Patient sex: M
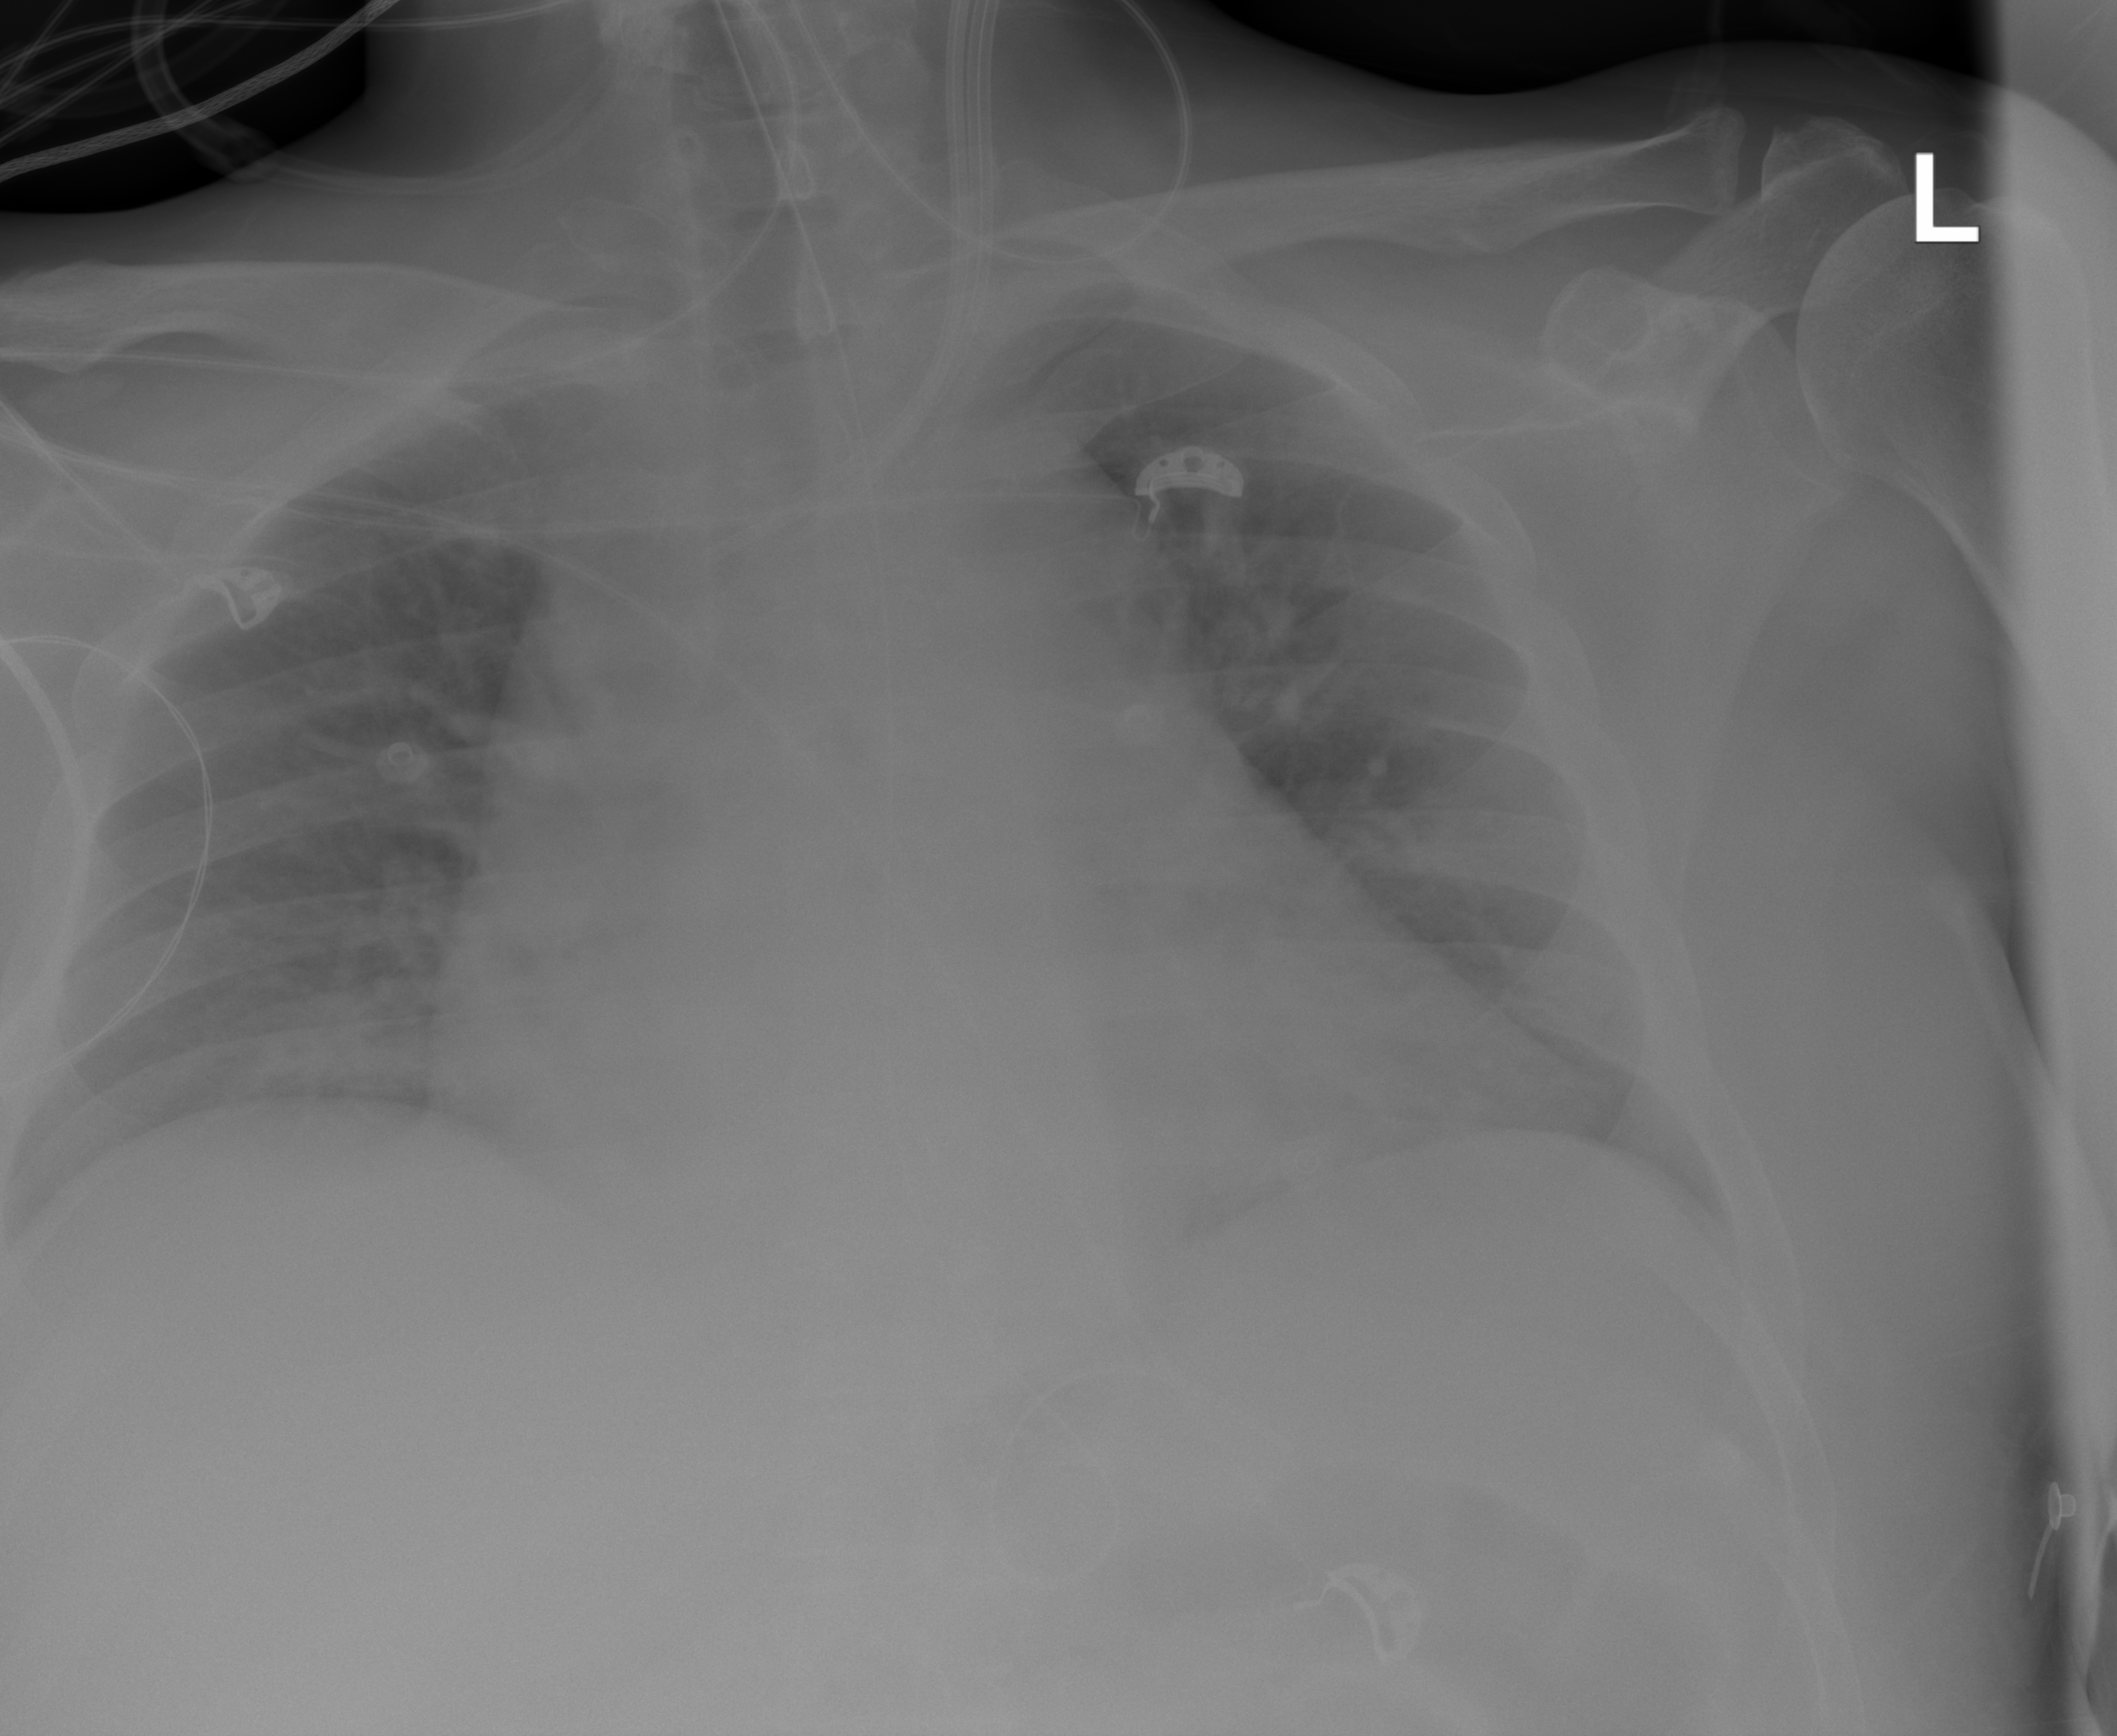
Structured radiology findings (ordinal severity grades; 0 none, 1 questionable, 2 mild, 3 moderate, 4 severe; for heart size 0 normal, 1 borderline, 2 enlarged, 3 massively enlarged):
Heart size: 2
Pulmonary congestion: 2
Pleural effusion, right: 1
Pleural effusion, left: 1
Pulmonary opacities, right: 0
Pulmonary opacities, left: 0
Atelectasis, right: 0
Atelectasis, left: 0